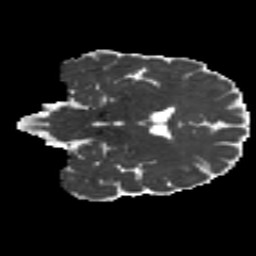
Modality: MD
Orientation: coronal
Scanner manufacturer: siemens
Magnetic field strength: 3 T
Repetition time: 4.16 s
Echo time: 0.0806 s